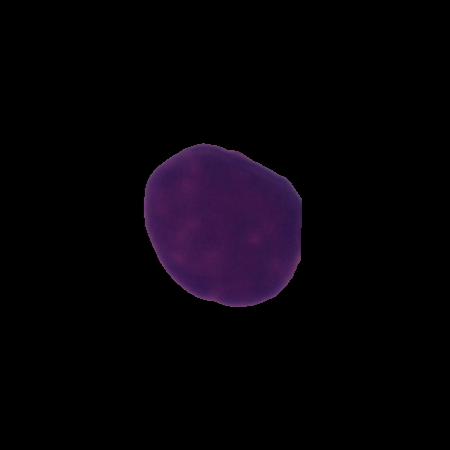
Label: healthy